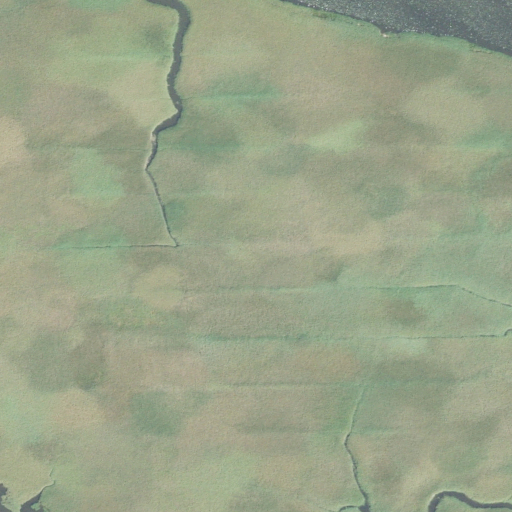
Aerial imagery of island in Connecticut named Goose Island containing herbaceous wetlands, woody wetlands, and open water